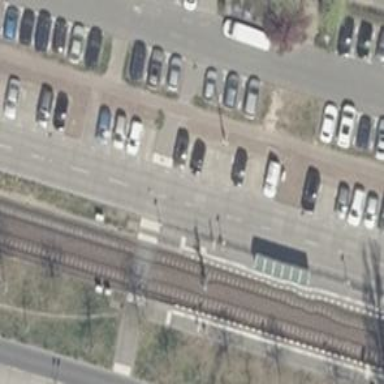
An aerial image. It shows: Footway that serves as traffic island.